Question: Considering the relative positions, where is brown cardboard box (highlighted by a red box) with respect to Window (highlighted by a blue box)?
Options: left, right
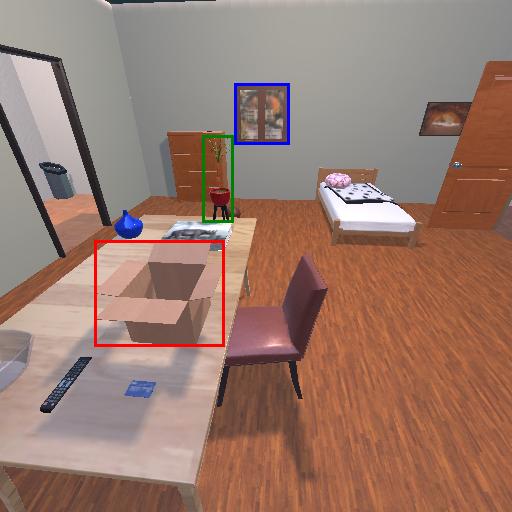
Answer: left